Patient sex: M
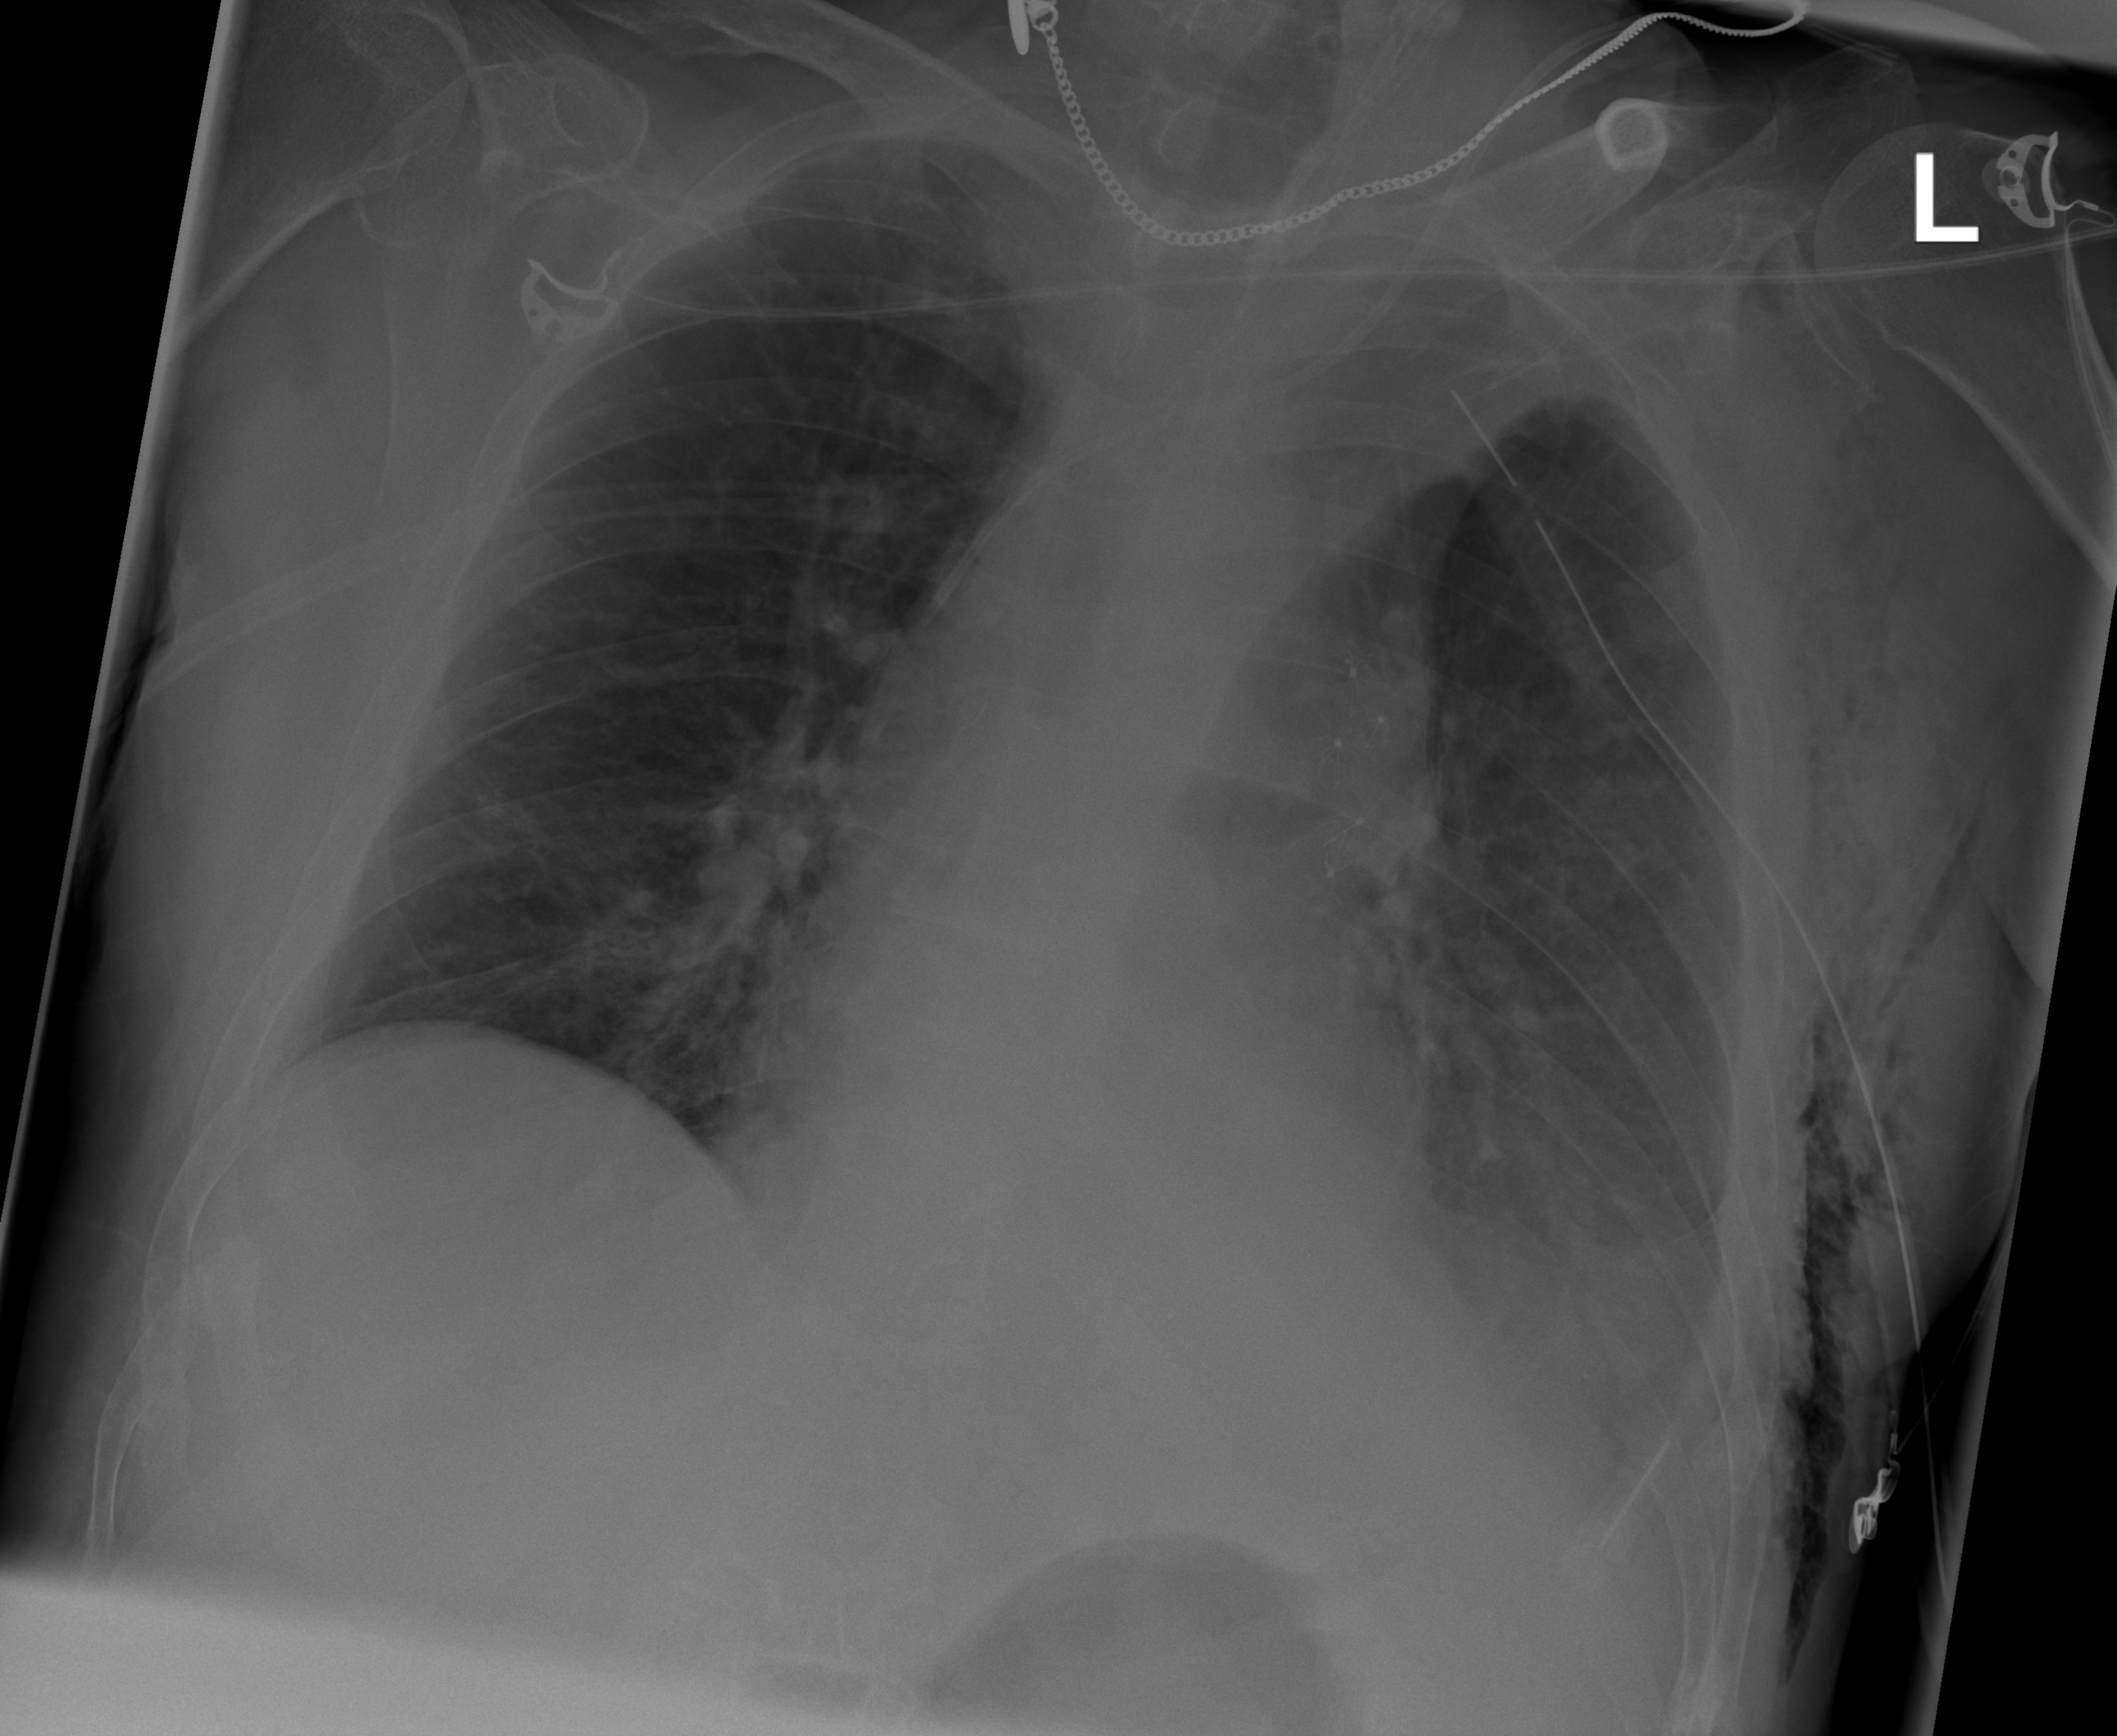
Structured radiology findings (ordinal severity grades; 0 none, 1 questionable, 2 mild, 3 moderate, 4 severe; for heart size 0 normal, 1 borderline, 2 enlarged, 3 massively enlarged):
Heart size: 0
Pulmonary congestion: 0
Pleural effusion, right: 0
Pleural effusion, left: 2
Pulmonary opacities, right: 0
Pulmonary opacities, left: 0
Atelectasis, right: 0
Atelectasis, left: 3